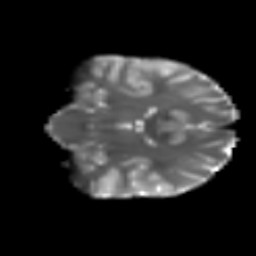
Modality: T2w
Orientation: coronal
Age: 12
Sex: male
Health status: ill
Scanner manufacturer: ge
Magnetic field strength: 3 T
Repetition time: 6.752 s
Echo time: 0.079 s